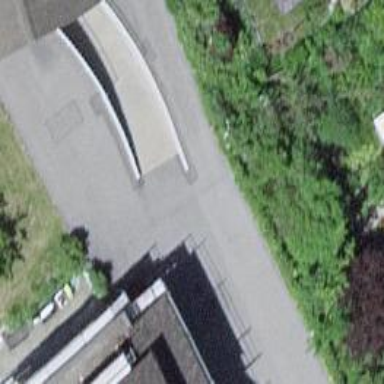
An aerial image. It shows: Paved alley designated as service road.